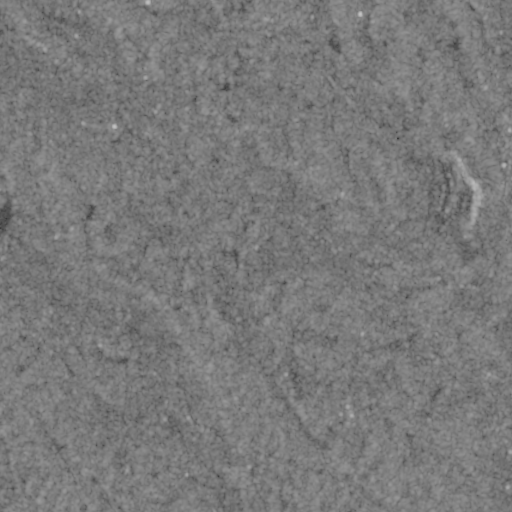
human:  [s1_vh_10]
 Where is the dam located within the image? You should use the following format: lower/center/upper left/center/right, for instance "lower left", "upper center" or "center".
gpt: The dam is located in the upper left of the image.
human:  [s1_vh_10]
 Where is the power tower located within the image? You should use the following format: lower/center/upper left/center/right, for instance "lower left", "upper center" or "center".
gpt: The power tower is located in the left of the image.
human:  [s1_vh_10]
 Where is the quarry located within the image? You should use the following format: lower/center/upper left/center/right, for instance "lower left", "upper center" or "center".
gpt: The quarry is located in the upper right of the image.
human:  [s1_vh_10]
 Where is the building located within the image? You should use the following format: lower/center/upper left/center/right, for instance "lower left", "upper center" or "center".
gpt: There is no building in the image.

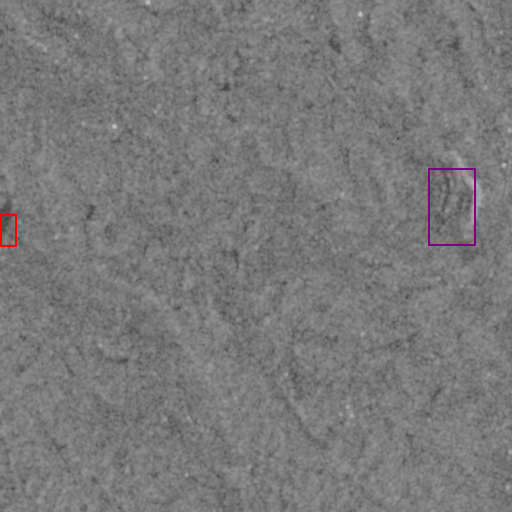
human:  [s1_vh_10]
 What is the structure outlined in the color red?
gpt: The structure outlined in red is a dam.
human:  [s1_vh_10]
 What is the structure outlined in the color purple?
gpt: The structure outlined in purple is a quarry.
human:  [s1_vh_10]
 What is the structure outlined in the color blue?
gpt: There is no blue outline.